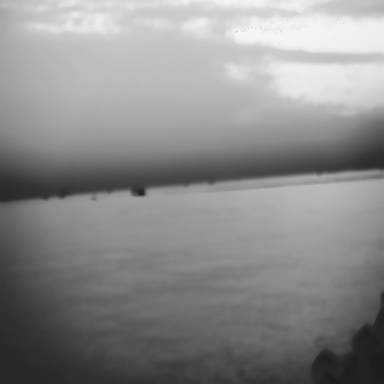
There are six bulk_carriers in the infrared image.